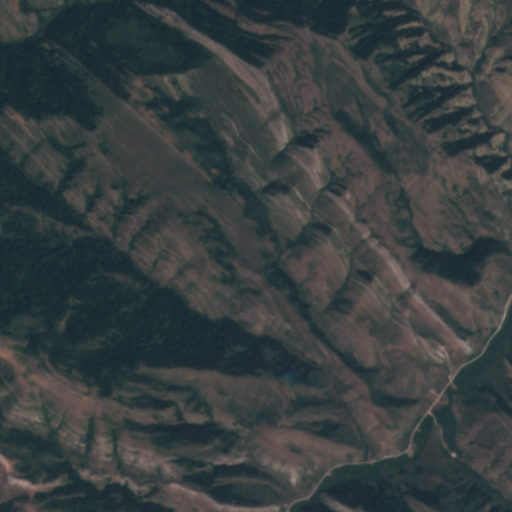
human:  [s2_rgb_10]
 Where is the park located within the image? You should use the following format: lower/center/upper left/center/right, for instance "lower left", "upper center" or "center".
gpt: There is no park in the image.